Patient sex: F
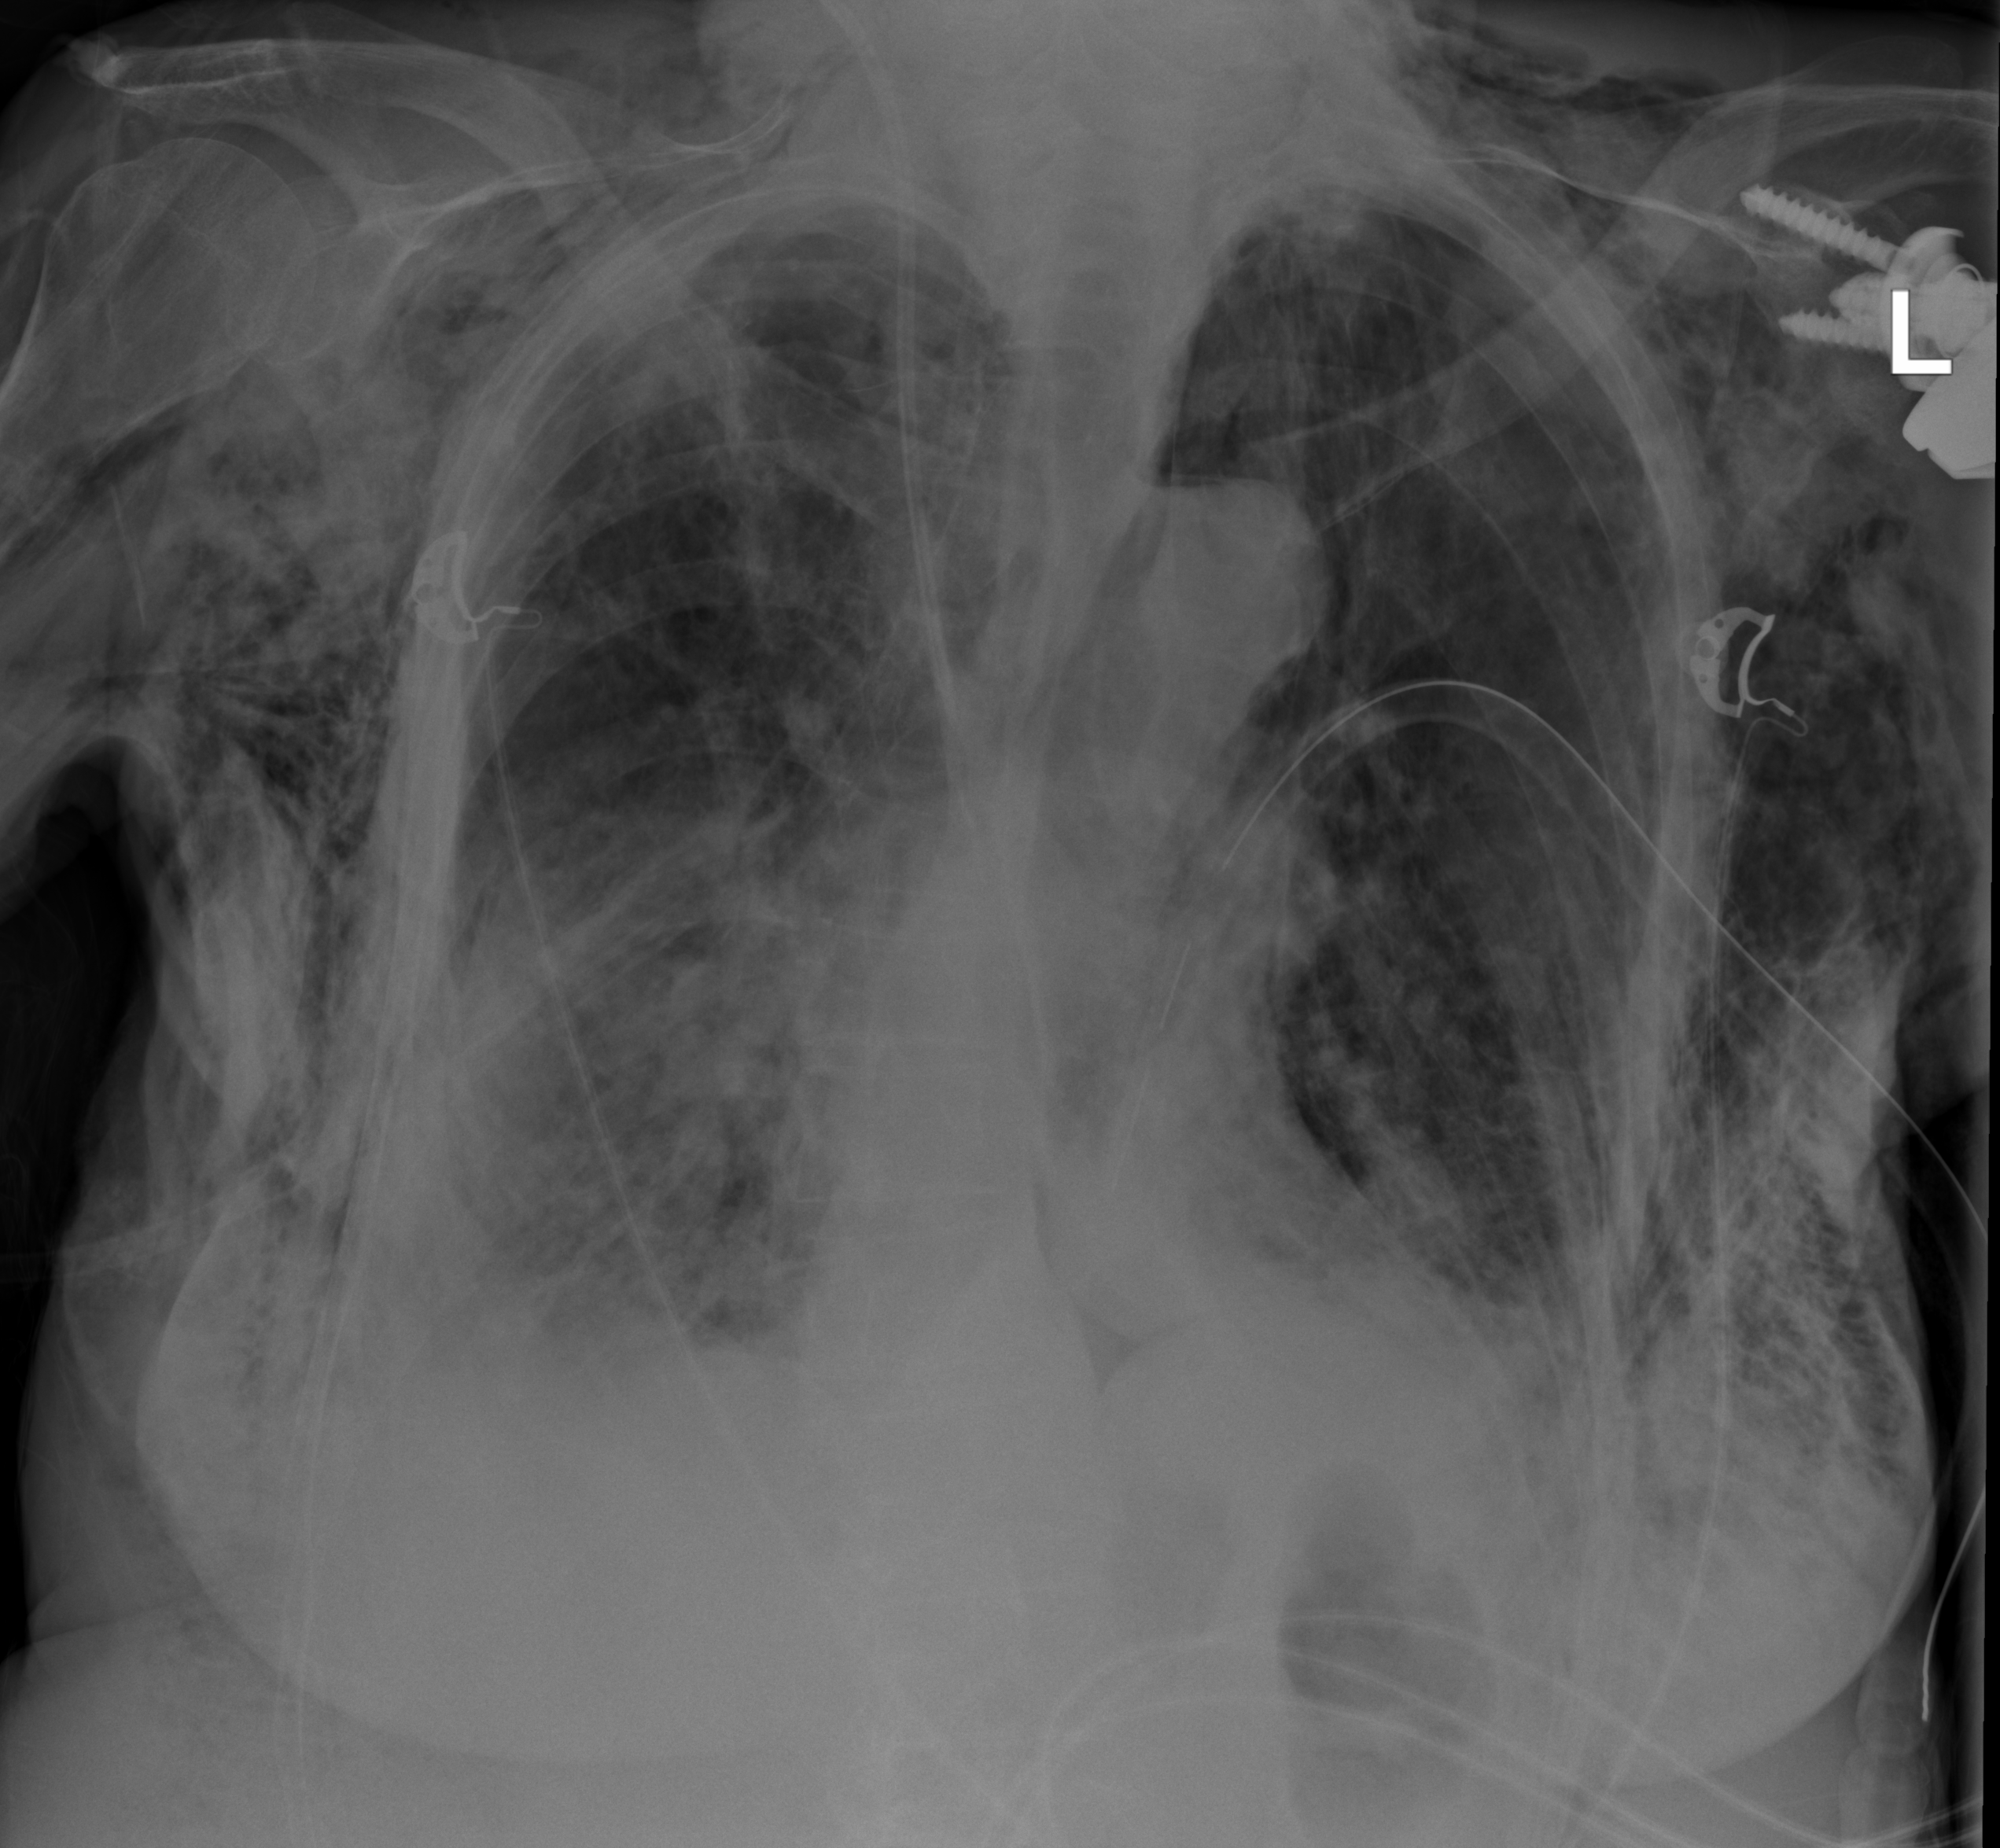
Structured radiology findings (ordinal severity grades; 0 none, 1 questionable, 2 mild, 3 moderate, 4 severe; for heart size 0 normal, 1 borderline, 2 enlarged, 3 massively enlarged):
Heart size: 0
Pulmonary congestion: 0
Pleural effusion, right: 2
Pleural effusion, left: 1
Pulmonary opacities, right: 3
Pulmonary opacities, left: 2
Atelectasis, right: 3
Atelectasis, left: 2